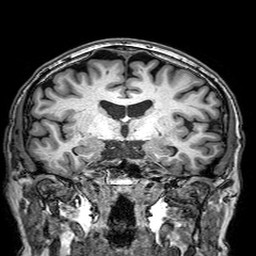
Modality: T1w
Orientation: sagittal
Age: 69
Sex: male
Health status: healthy
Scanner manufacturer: philips
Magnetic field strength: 3 T